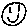
Label: smiley face